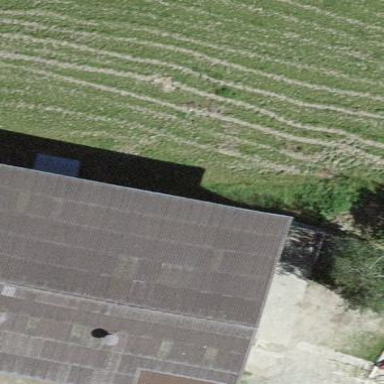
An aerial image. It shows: Barn.